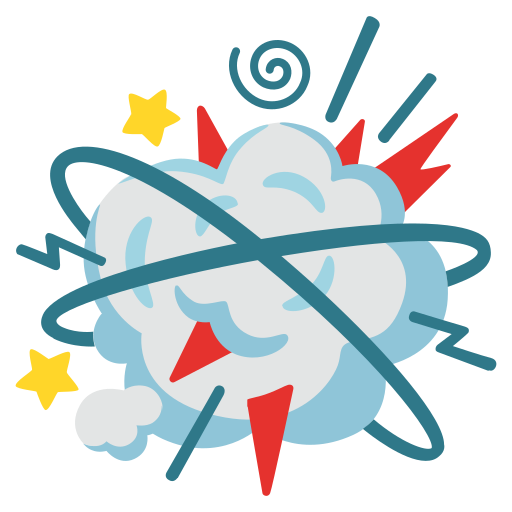
Emoji: 🫯